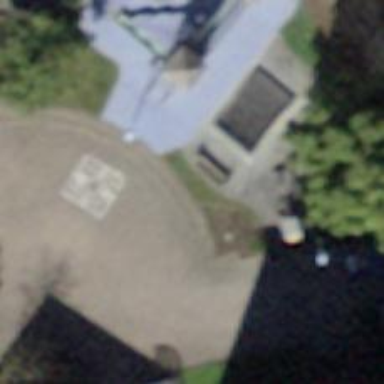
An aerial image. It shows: Bench.